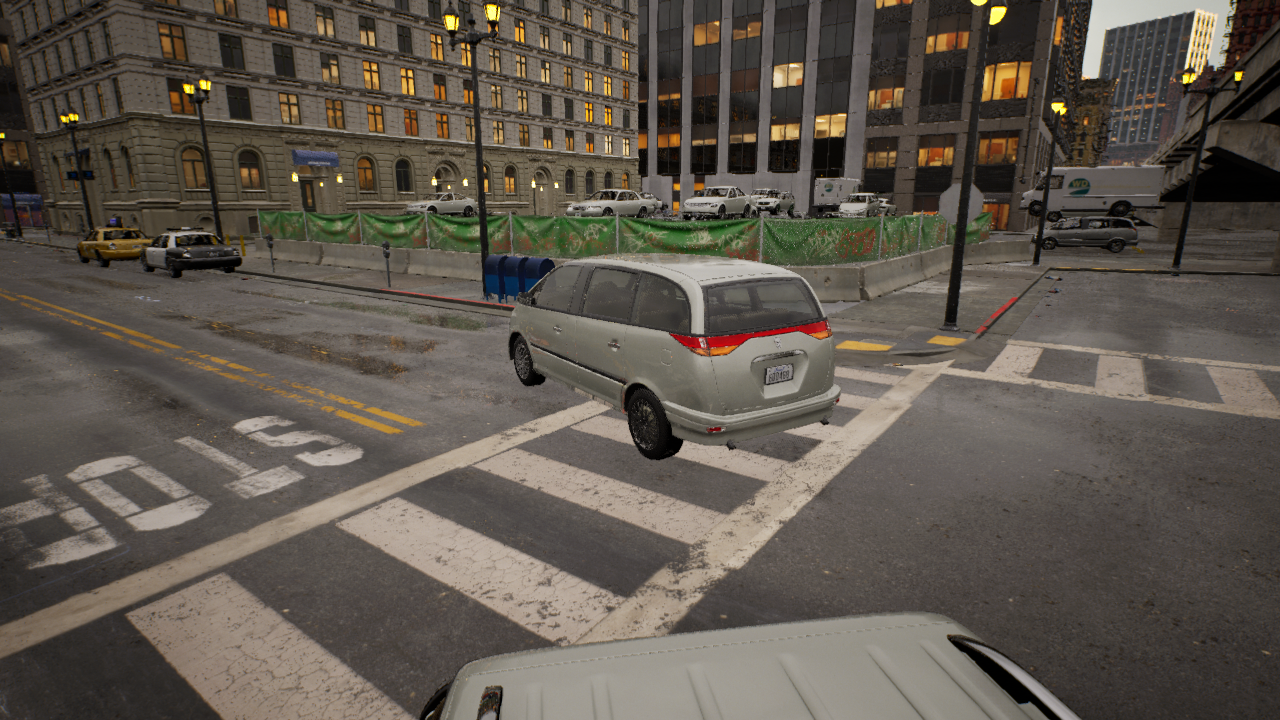
Venue: intersection
Lighting: golden hour
Vehicle rig: minivan